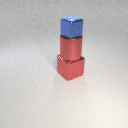
large red metal cylinder below small blue metal cube